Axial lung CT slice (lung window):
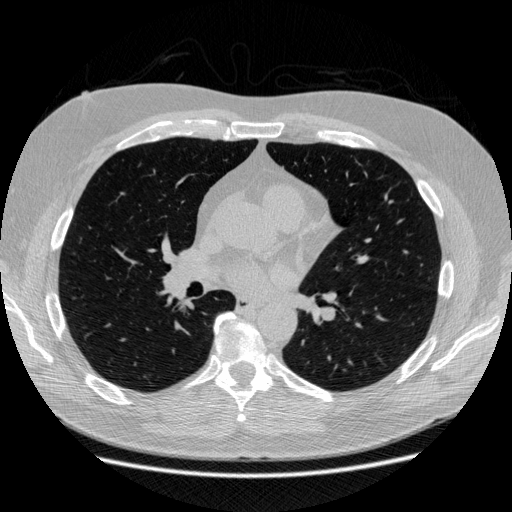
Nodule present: no